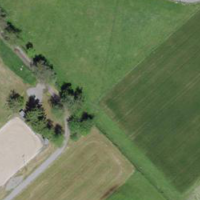
EUNIS habitat code: 24
Species observed at this site:
Cephalanthera longifolia